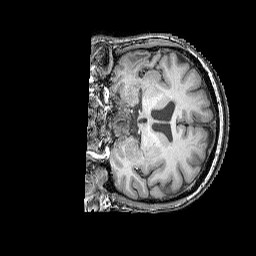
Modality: T1w
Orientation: coronal
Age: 58
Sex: female
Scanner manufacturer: siemens
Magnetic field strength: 3 T
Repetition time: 2.25 s
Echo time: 0.00411 s